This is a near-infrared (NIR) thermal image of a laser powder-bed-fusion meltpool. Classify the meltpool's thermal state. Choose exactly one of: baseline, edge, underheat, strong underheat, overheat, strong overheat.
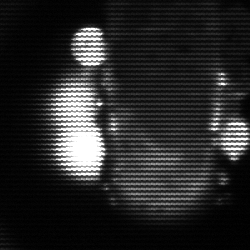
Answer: strong underheat